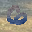
Label: 6